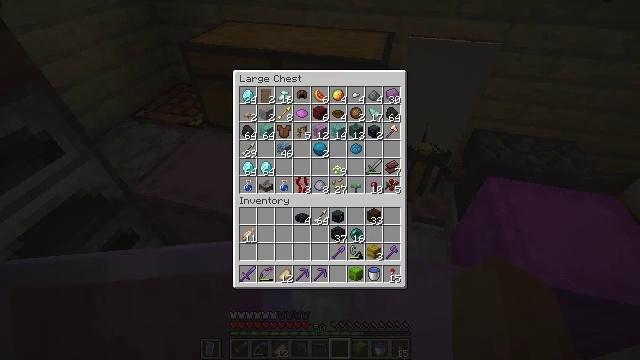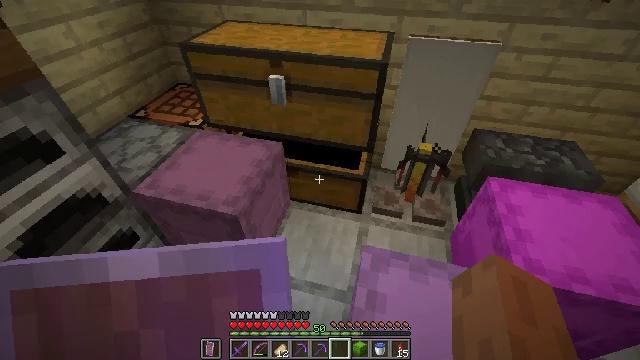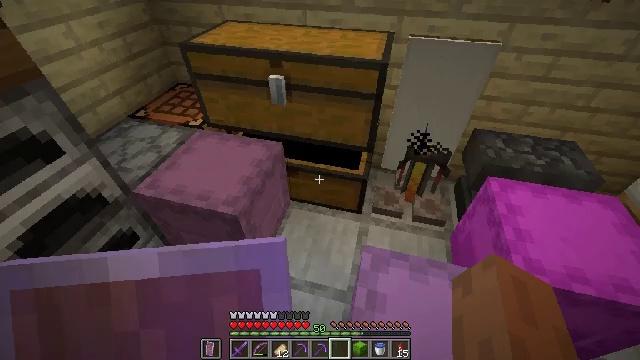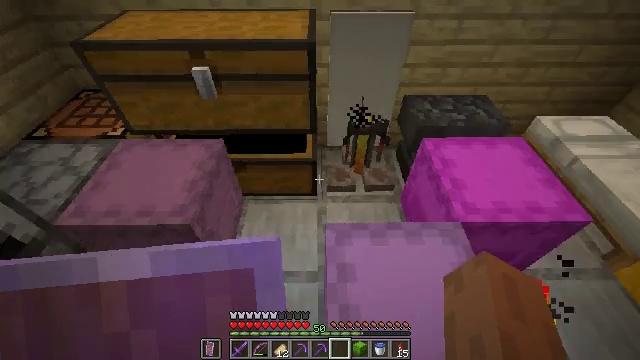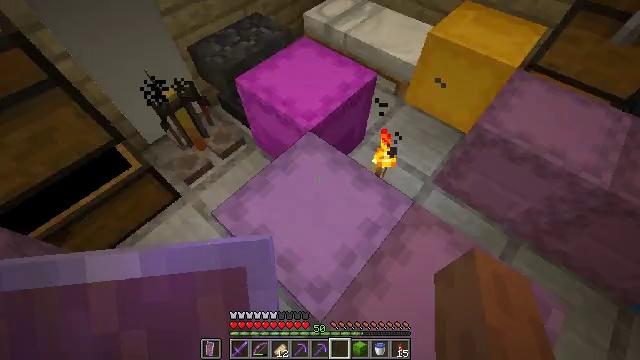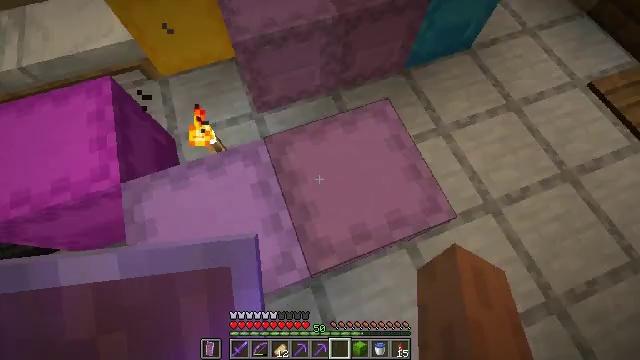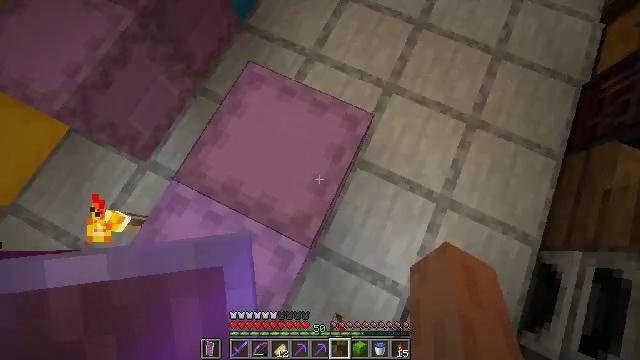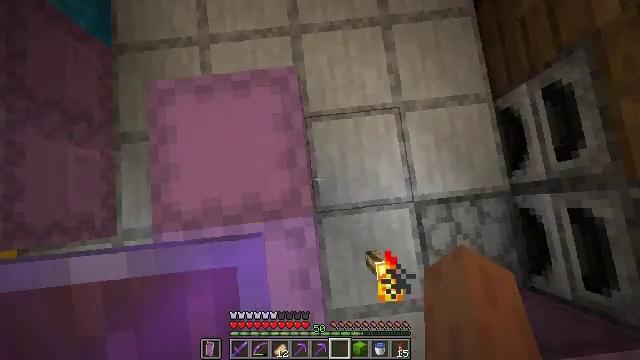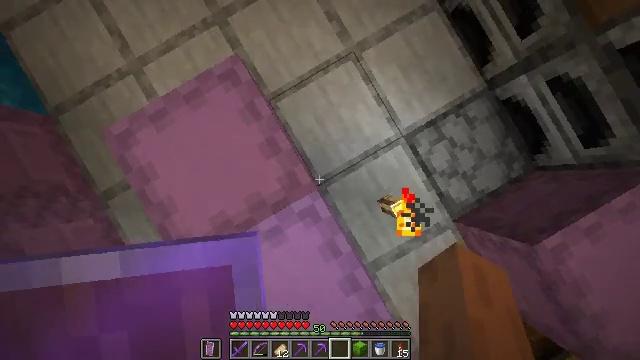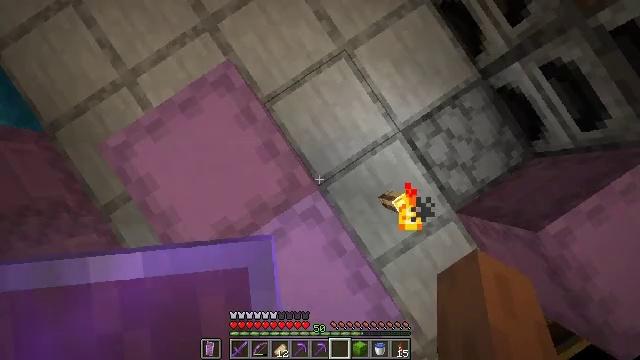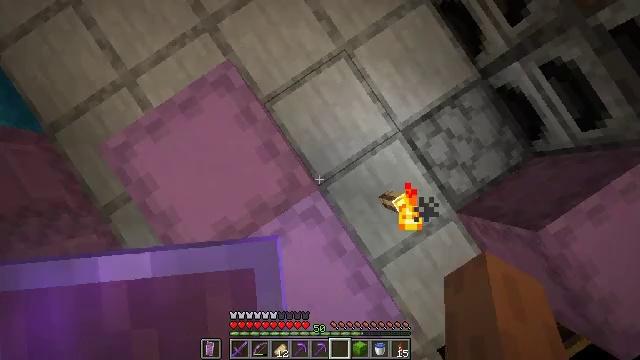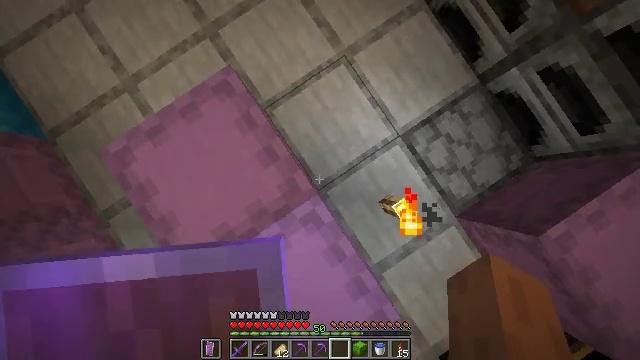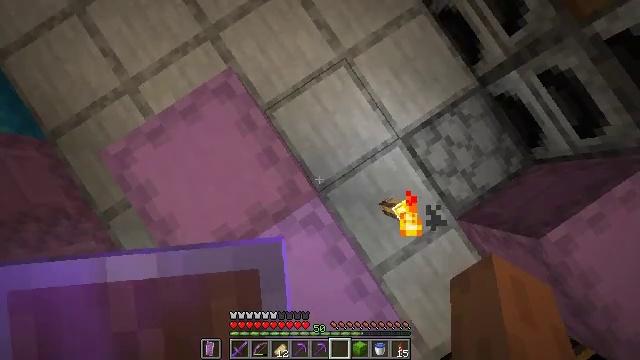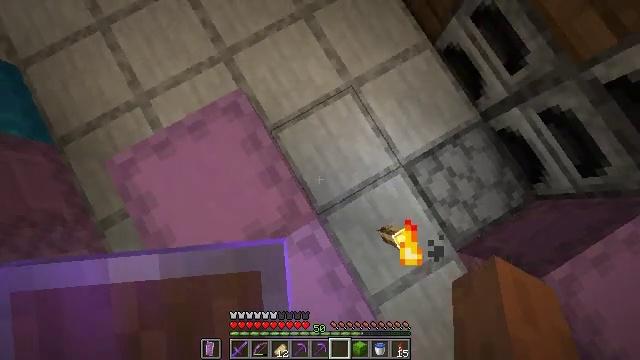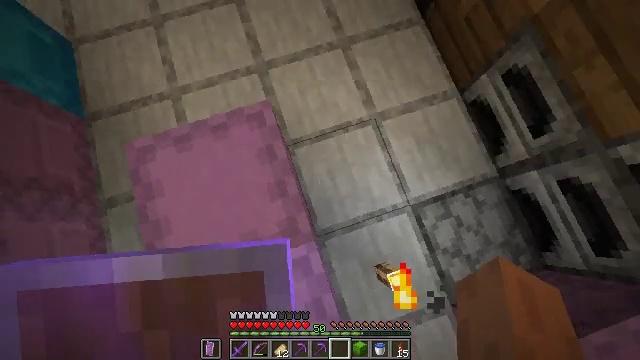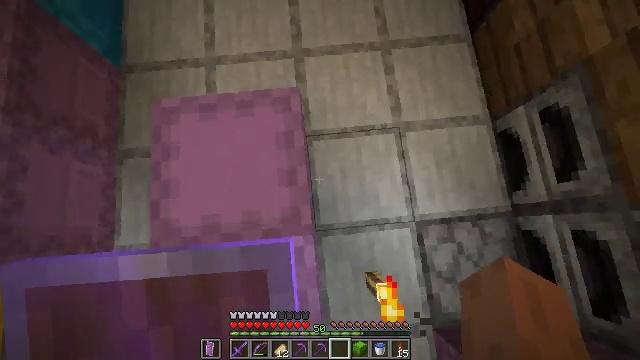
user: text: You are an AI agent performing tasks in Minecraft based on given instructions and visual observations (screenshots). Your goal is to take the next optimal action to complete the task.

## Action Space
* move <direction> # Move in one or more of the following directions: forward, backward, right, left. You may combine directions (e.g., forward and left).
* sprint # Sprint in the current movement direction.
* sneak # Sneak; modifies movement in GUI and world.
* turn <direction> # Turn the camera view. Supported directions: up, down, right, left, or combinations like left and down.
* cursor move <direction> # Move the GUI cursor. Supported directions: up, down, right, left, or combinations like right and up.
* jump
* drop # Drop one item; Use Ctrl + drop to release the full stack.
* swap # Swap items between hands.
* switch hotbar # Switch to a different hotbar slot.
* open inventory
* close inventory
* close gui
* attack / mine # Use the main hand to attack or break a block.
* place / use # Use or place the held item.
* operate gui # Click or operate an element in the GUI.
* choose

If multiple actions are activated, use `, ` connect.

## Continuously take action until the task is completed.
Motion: motion action
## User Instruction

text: Break the shulker box to collect it.
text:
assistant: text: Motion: no_op
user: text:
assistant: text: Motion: no_op
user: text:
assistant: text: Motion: turn right and down
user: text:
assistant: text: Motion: turn right and down
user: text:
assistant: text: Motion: turn right and down
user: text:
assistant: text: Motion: turn right and down
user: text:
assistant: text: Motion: turn right and down
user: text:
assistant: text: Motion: turn right and down
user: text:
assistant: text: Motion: turn right and down
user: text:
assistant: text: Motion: no_op
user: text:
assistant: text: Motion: turn up
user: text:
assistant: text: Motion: no_op
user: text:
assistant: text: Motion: turn left and up
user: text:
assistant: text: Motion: turn left and up
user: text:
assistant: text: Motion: turn left and down
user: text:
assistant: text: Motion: turn left
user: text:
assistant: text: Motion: turn left
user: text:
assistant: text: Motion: turn left and up
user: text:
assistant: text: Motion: turn left
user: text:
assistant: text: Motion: use / place
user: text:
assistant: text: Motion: turn left, use / place
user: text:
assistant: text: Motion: use / place
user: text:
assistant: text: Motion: no_op
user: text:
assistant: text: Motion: turn left
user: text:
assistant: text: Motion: no_op
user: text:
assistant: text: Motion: no_op
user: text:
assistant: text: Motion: no_op
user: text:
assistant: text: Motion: no_op
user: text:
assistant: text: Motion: no_op
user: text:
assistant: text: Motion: no_op